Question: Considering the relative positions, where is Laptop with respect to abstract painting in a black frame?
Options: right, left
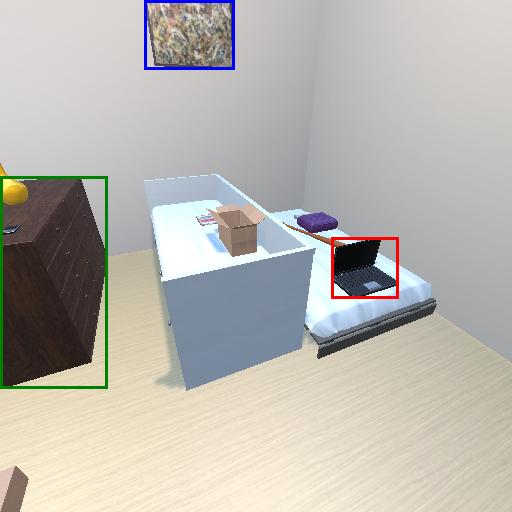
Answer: right